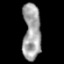
Tissue: prostate
Cell type: Myeloid cells
Senescence score: 0.3358
Nuclear area (px): 1002
Mean DAPI intensity: 159.666